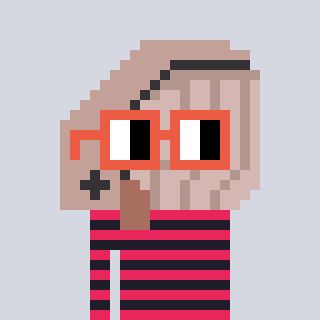
a pixel art character with square orange glasses, a whale-shaped head and a grayscale-colored body on a cool background